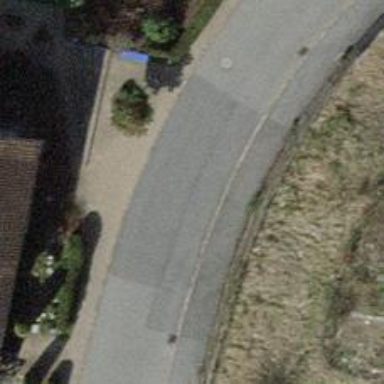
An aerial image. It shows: Road with steps.